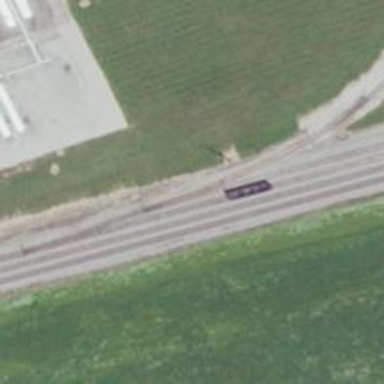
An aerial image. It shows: Railway siding for service.